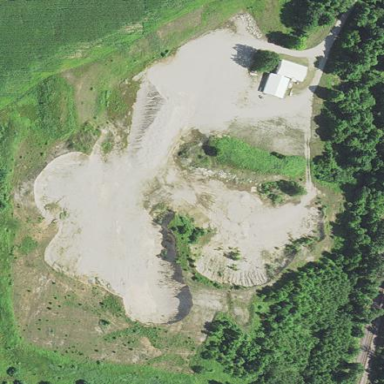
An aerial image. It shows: Quarry area.